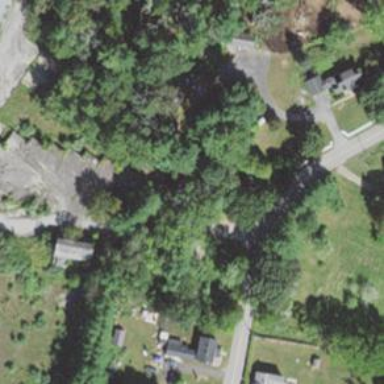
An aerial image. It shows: Residential driveway.